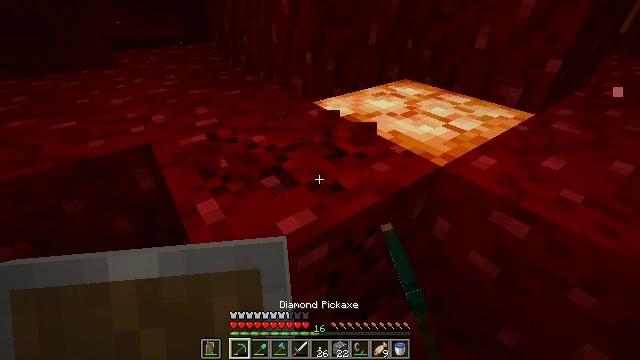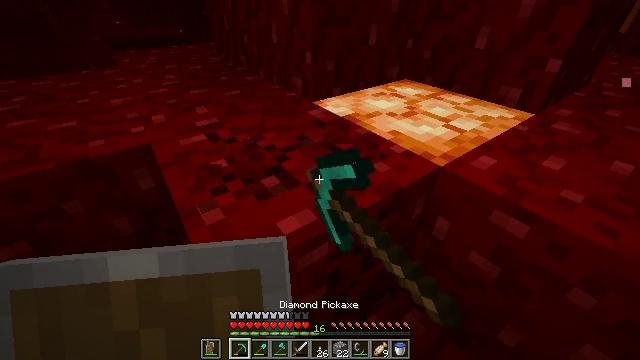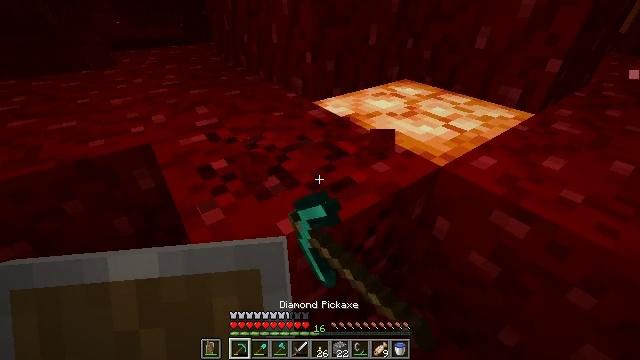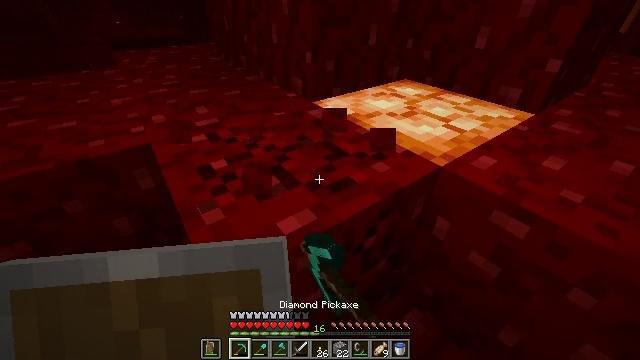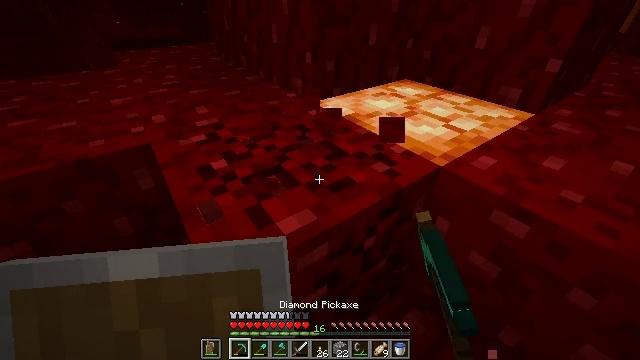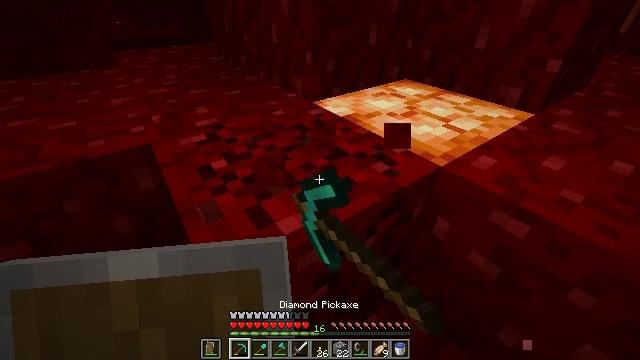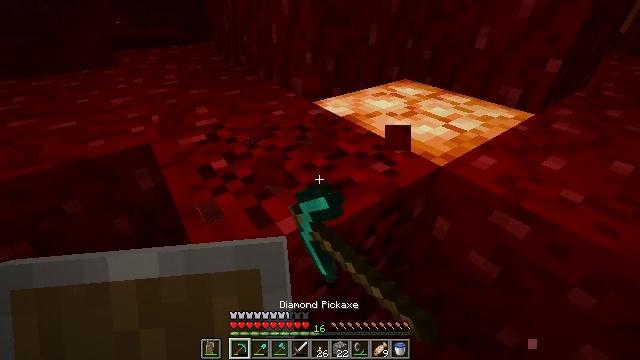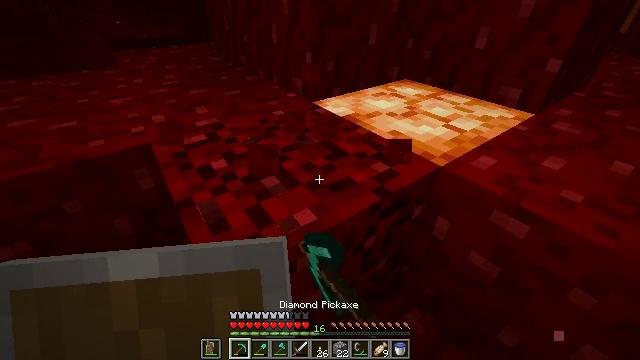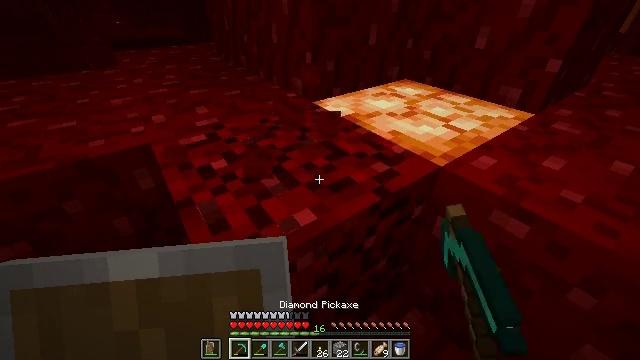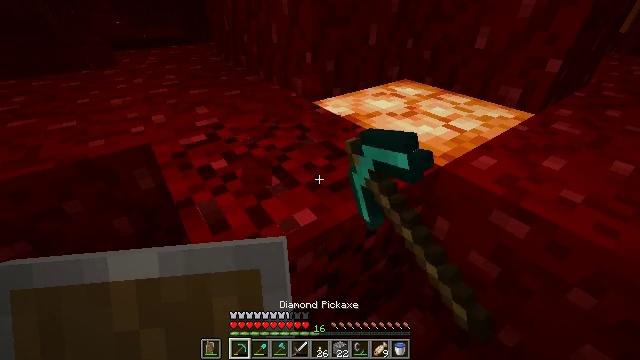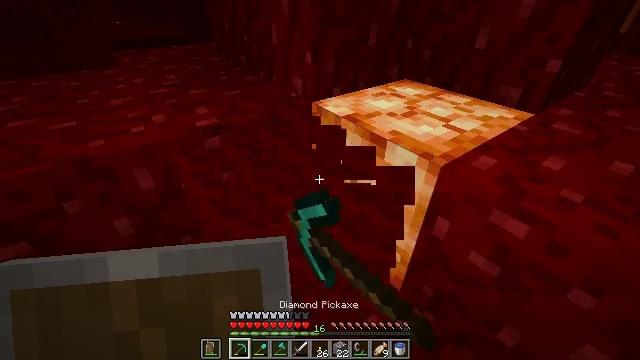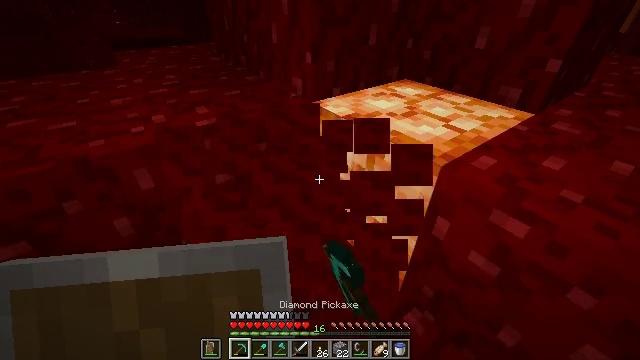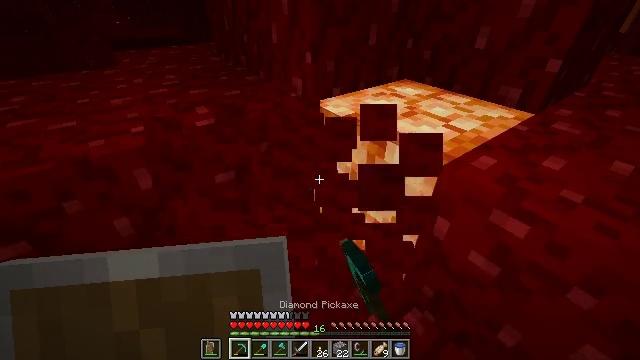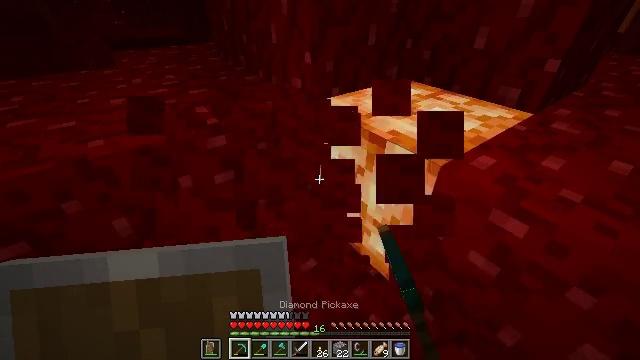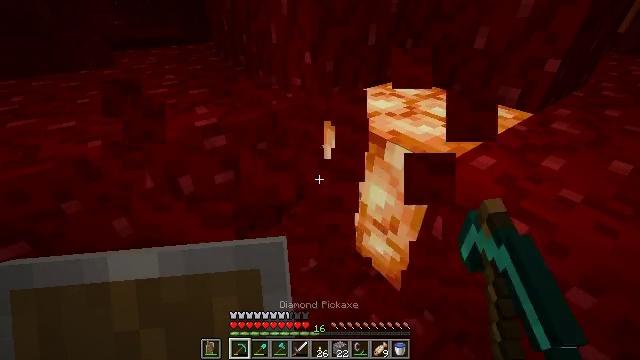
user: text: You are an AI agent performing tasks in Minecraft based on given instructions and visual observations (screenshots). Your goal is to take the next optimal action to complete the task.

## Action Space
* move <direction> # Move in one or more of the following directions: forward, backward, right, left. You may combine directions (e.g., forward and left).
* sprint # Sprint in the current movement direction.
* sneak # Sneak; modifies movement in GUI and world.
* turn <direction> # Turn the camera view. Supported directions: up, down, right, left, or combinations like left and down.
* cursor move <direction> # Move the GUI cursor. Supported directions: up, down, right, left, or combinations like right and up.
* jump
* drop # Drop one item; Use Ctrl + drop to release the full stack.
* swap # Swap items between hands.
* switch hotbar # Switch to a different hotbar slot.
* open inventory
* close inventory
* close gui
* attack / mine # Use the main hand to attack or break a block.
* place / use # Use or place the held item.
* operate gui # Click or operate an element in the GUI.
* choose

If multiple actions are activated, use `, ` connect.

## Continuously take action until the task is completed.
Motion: motion action
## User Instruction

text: Attack the nether wart block to break it.
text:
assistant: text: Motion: attack / mine
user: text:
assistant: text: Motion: attack / mine
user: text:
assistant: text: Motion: attack / mine
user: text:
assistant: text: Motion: attack / mine
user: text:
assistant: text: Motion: attack / mine
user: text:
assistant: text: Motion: attack / mine
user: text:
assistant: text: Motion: attack / mine
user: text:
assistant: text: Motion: attack / mine
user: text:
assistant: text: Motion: attack / mine
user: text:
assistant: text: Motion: attack / mine
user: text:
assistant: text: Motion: attack / mine
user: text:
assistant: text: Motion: no_op
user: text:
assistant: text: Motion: no_op
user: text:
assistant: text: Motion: no_op
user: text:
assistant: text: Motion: no_op